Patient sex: M
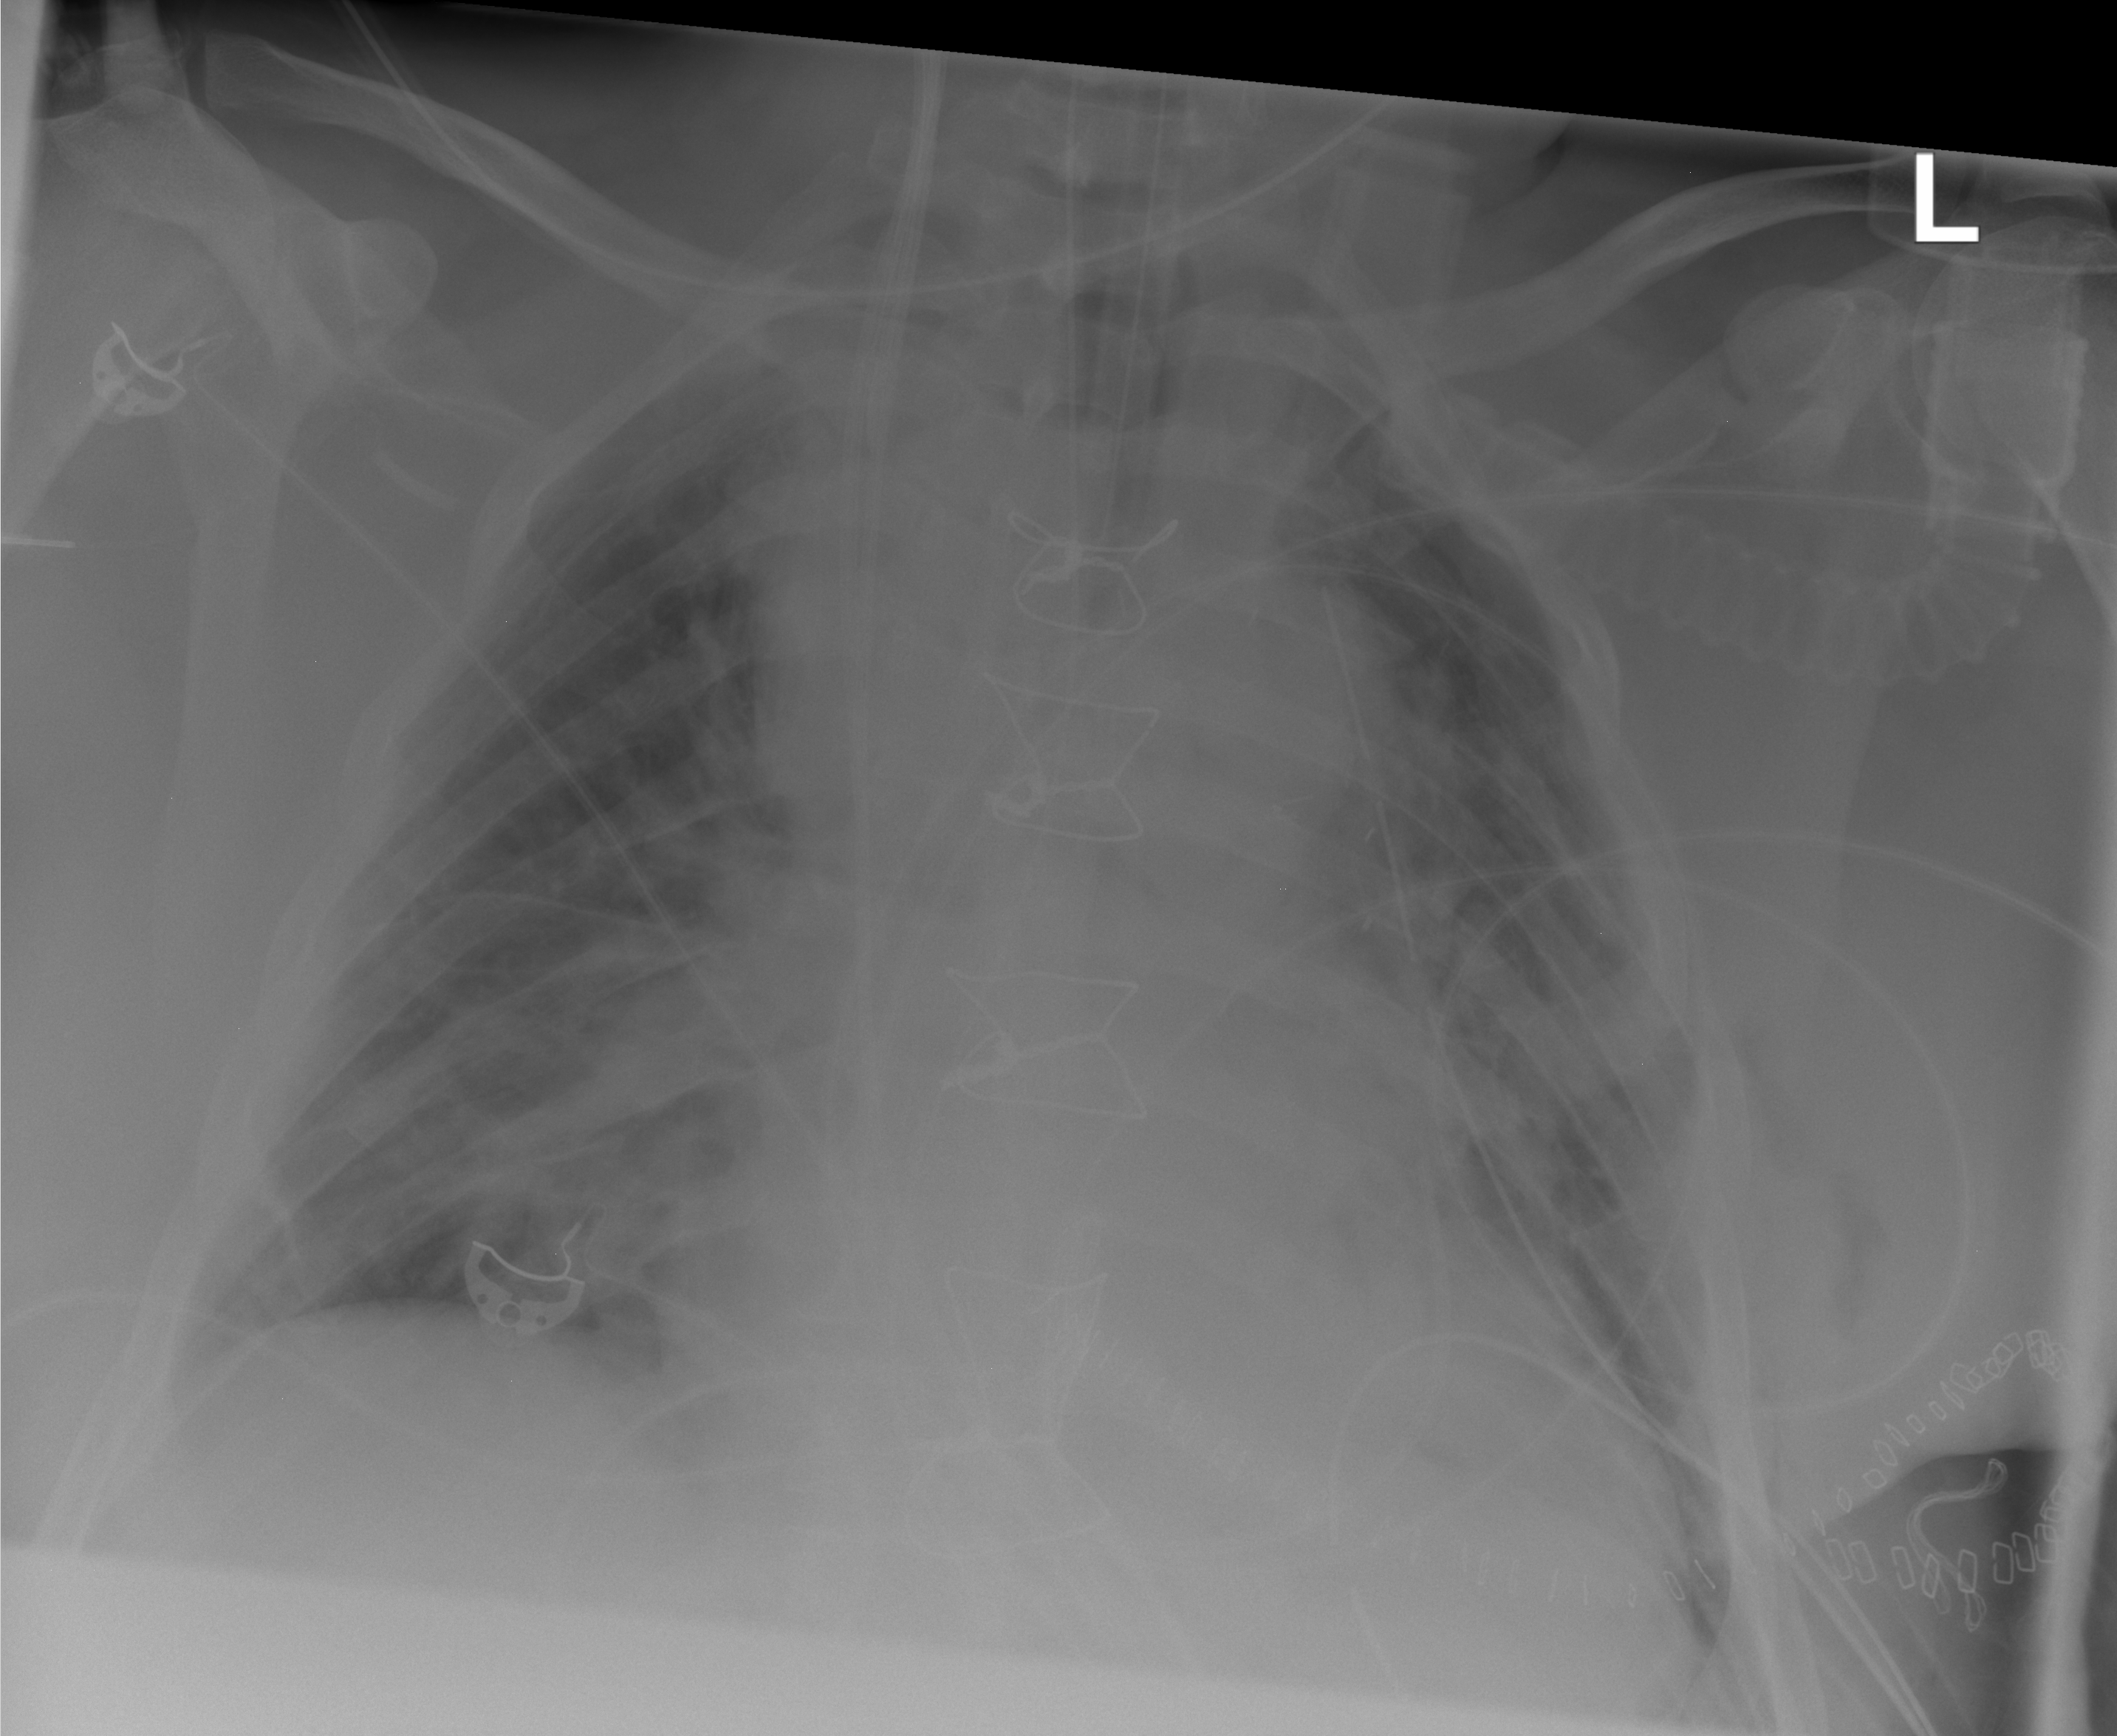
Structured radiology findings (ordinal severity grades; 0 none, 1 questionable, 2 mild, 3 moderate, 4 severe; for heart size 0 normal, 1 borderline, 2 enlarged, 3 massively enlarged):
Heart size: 0
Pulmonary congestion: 0
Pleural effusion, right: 0
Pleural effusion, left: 0
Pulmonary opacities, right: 0
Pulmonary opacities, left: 0
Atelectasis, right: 2
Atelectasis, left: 2